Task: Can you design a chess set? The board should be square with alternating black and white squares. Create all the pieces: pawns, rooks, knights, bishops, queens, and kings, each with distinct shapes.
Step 2640:
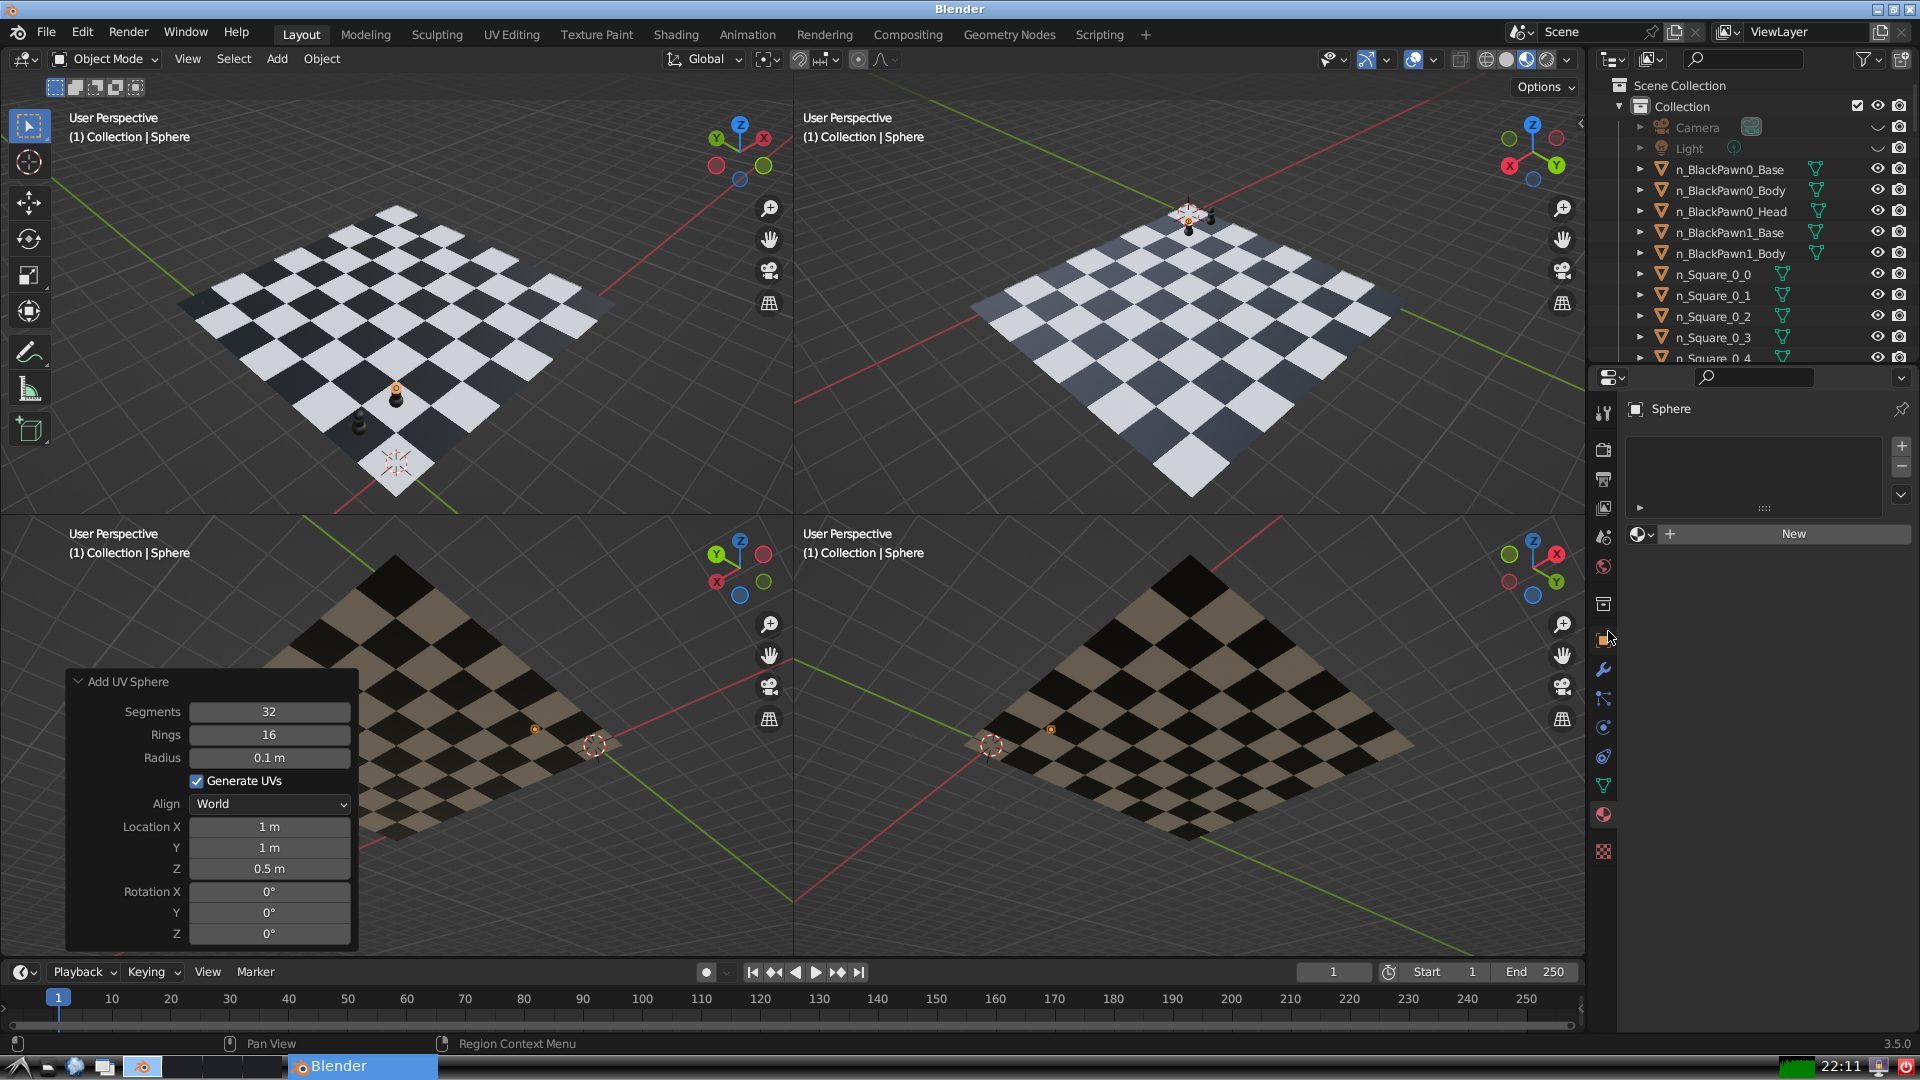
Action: click: no